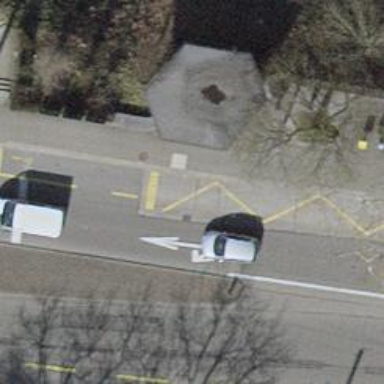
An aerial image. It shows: Public transport stop position.